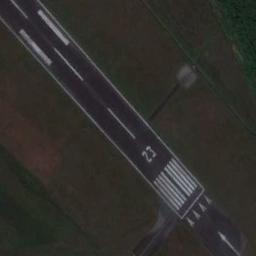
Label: runway